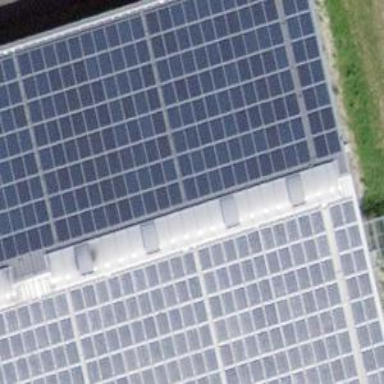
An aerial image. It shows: Solar power generator with photovoltaic panels.